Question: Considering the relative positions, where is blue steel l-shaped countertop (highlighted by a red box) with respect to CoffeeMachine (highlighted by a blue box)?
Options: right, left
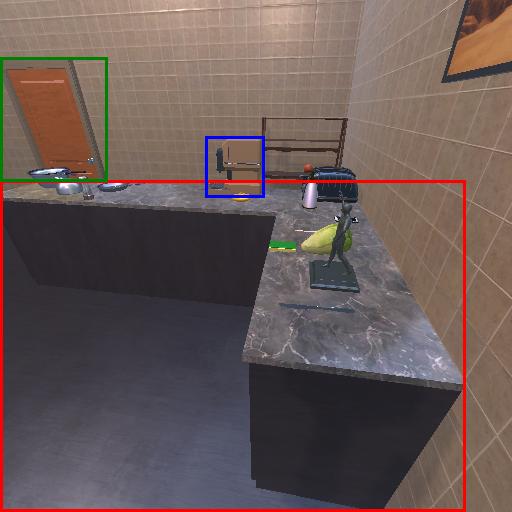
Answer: right